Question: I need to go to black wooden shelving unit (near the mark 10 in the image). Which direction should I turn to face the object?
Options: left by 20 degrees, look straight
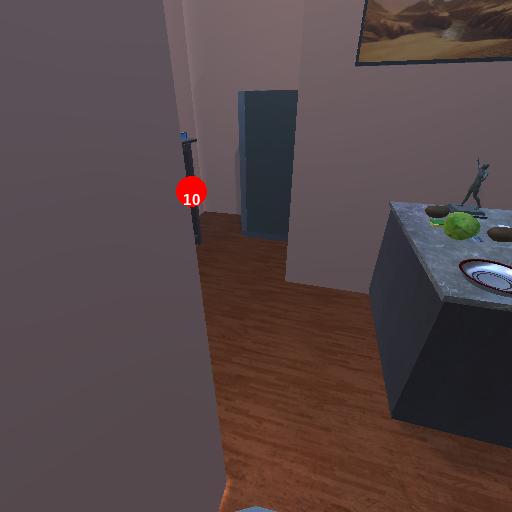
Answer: left by 20 degrees